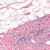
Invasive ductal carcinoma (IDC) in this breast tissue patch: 0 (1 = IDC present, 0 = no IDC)